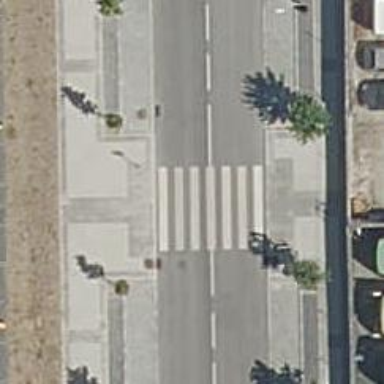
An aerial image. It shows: Uncontrolled zebra crossing on the road.